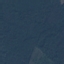
Label: Forest